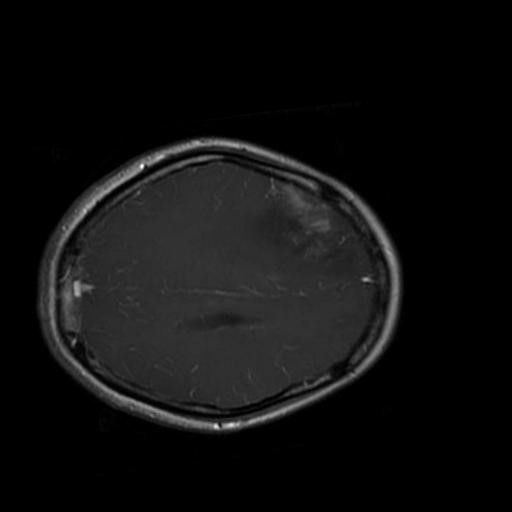
Label: brain_glioma